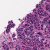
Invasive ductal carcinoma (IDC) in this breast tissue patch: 1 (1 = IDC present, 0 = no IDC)